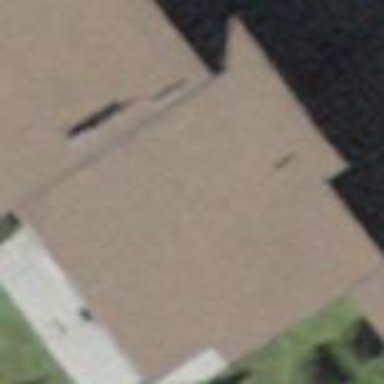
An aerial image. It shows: Building with tile roof.